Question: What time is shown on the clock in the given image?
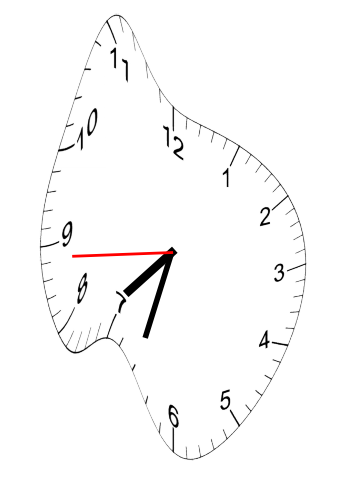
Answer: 07:32:44